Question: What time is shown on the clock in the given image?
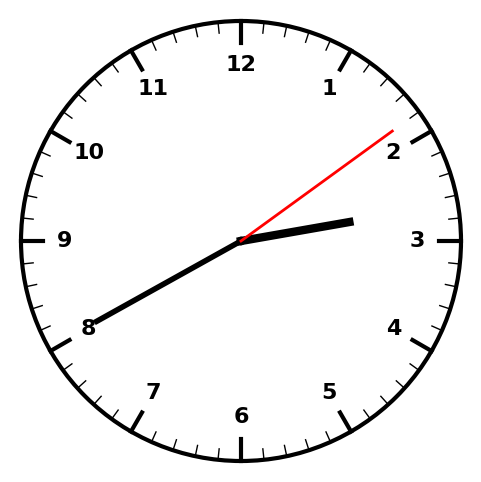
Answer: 02:40:09